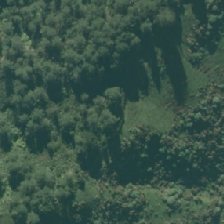
Land cover: grose_broom